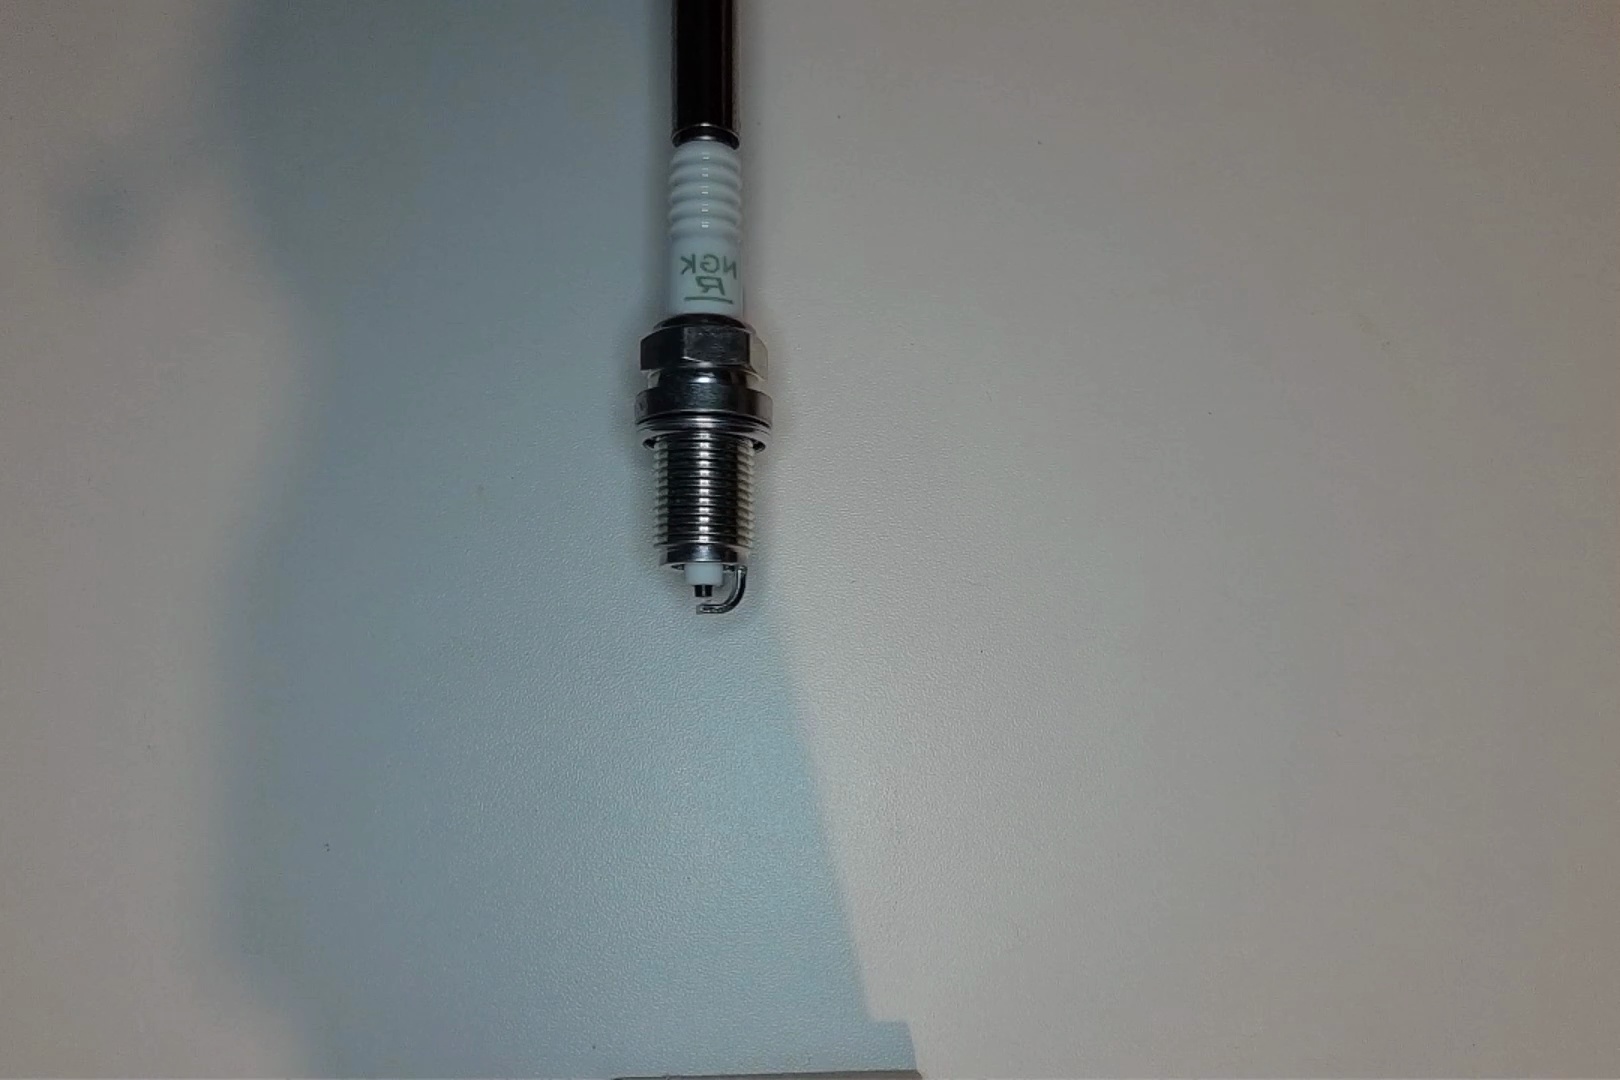
Label: no anomaly